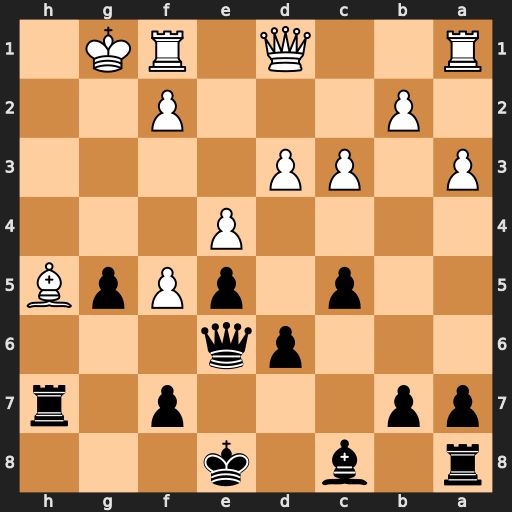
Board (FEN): r1b1k3/pp3p1r/3pq3/2p1pPpB/4P3/P1PP4/1P3P2/R2Q1RK1
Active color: b
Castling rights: q
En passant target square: -
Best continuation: Qh6 Kg2 Qxh5 Qxh5 Rxh5